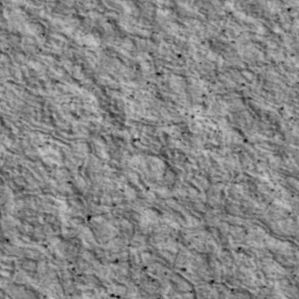
Label: non_frost